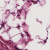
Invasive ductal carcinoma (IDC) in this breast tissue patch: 0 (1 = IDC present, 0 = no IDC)